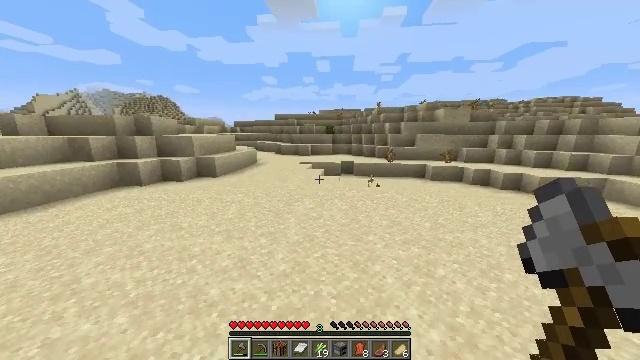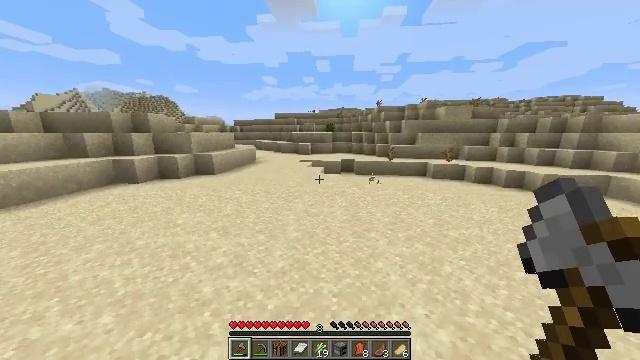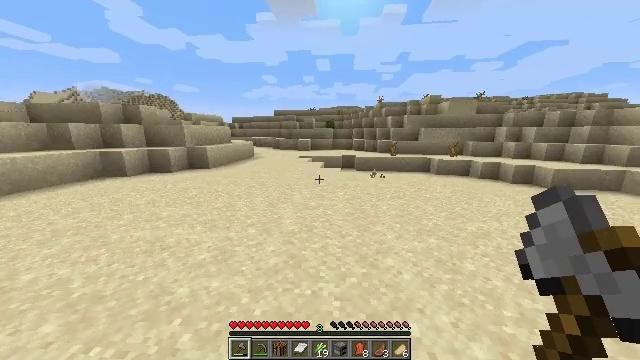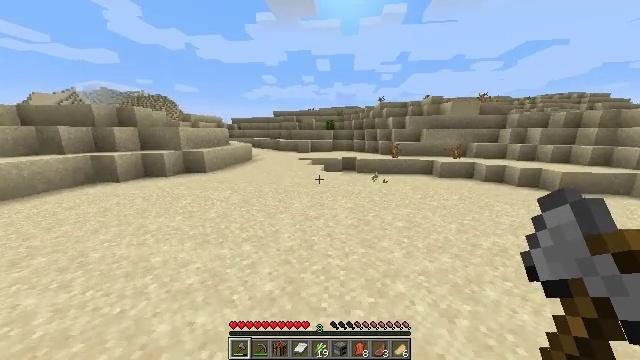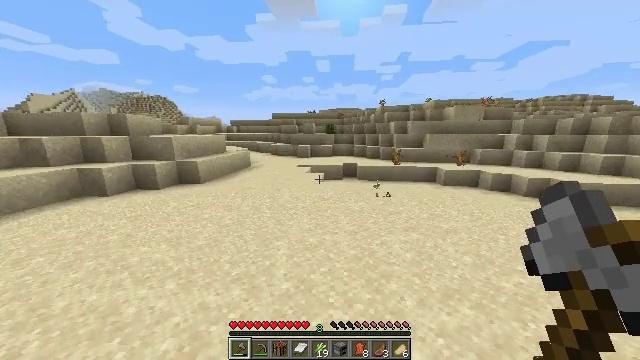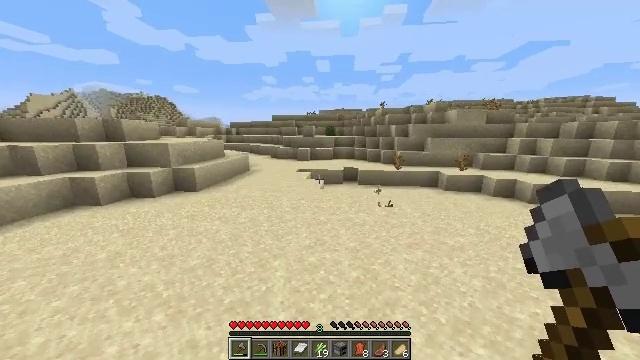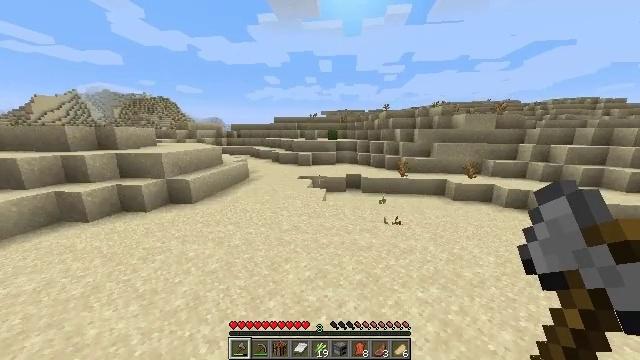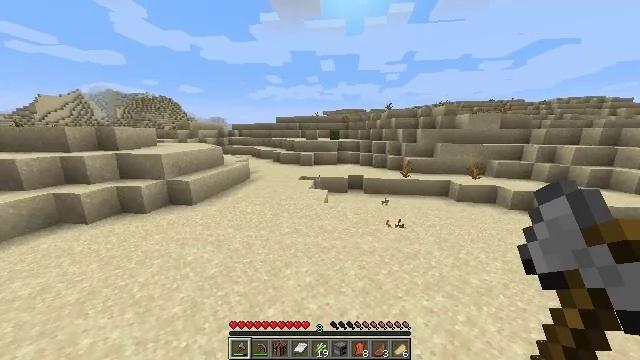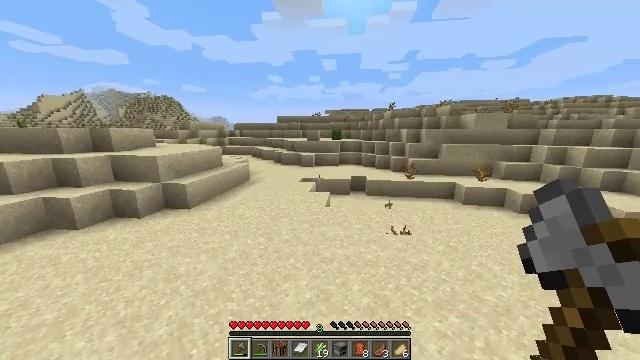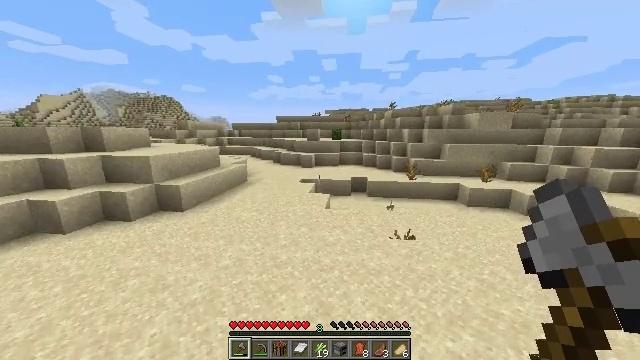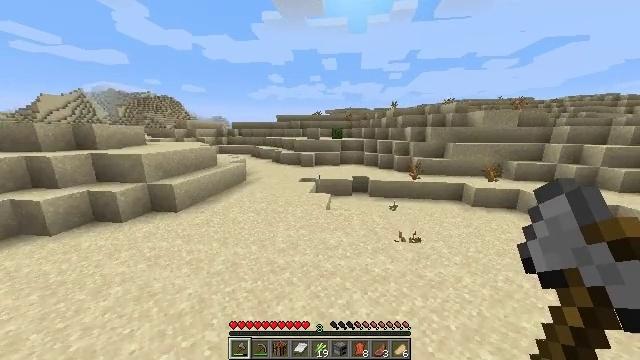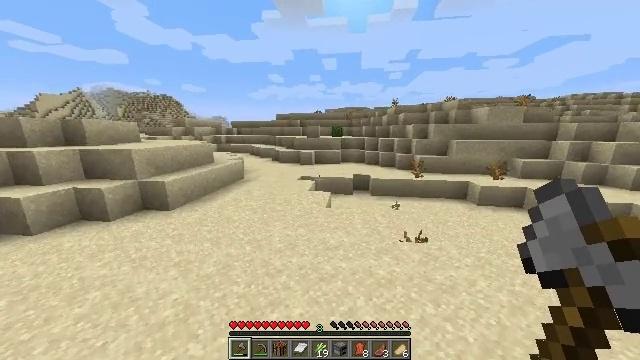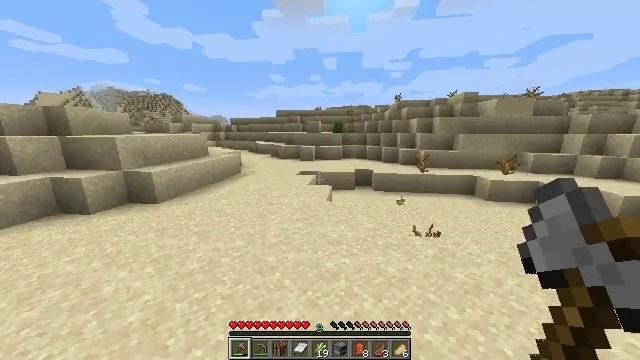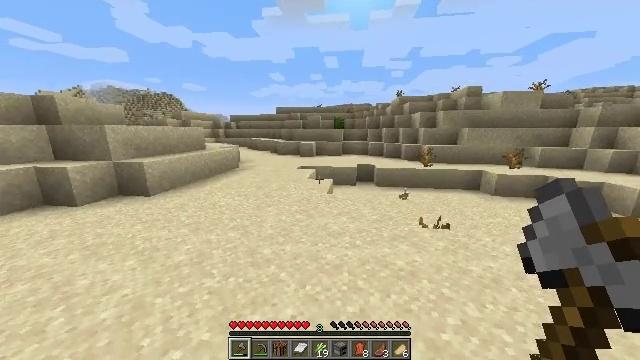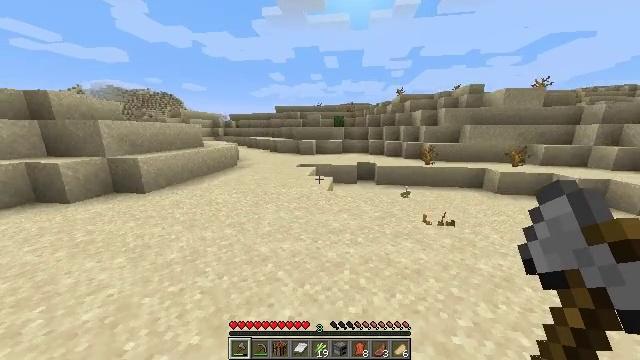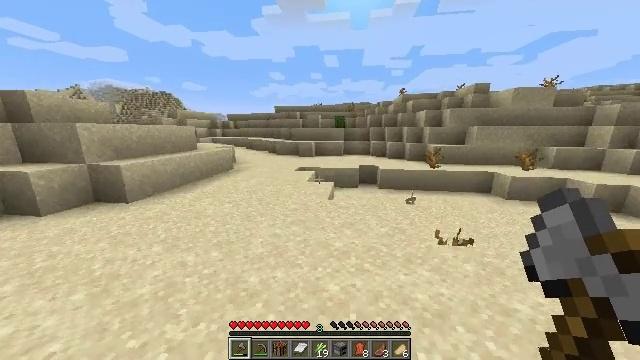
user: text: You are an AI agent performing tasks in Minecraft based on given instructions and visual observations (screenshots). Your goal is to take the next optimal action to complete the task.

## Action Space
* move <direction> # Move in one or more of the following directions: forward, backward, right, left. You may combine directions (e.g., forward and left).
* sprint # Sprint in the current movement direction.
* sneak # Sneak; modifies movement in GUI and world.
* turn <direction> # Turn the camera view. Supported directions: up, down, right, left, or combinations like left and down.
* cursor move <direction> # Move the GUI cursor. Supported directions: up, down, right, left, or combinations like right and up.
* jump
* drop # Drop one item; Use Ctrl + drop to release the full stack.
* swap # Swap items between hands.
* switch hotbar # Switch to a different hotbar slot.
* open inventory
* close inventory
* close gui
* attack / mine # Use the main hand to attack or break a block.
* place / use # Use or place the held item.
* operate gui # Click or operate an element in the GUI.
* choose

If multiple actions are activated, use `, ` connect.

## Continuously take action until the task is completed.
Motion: motion action
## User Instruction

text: Collect the dead bush from dry areas.
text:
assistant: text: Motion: move forward, sprint, jump
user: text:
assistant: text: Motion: move forward, sprint, jump
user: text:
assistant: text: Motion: move forward, sprint, jump
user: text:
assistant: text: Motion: move forward, sprint, jump
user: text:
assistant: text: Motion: move forward, sprint, jump
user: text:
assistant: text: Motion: move forward, sprint, jump
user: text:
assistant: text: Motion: move forward, sprint, jump
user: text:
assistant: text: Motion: move forward, sprint, jump
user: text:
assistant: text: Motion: move forward, sprint, jump
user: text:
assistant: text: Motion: move forward, sprint, jump
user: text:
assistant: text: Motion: move forward, sprint, jump
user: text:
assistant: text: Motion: move forward, sprint, jump
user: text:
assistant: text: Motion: move forward, sprint, jump
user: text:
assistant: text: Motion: move forward, sprint, jump
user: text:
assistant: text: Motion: move forward, sprint, jump
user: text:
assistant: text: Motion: move forward, sprint, jump
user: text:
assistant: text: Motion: move forward, sprint, jump
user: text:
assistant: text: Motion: move forward, sprint, jump
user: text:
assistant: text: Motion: move forward, sprint, jump
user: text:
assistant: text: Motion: move forward, sprint, jump
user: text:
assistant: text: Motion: move forward, sprint, jump
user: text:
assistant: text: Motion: move forward, sprint, jump
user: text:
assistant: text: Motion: move forward, sprint, jump
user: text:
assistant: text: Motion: move forward, sprint, jump
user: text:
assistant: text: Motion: move forward, sprint, jump
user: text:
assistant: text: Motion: move forward, sprint, jump
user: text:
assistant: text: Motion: move forward, sprint, jump
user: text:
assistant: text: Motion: move forward, sprint, jump
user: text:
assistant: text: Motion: move forward, sprint, jump
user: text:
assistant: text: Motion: move forward, sprint, jump